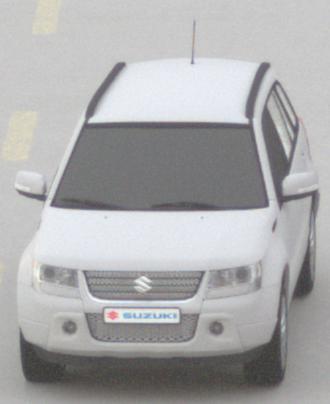
Make: Suzuki
Model: Grand Vitara
Detailed model: Gen. 1 JT
Model produced from: 2009
Model produced until: 2012
Doors: 5
Color: white
Road condition: dry road
Daytime: sunrise or sunset
Contrast: low contrast